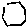
Label: hexagon